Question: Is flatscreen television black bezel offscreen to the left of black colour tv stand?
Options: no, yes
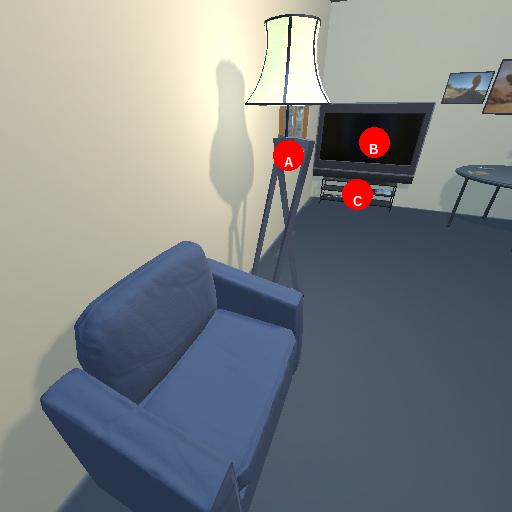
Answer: no